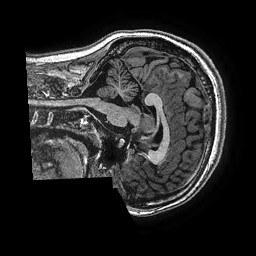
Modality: T1w
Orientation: sagittal
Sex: female
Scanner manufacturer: ge
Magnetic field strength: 3 T
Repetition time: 0.00766 s
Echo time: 0.003476 s